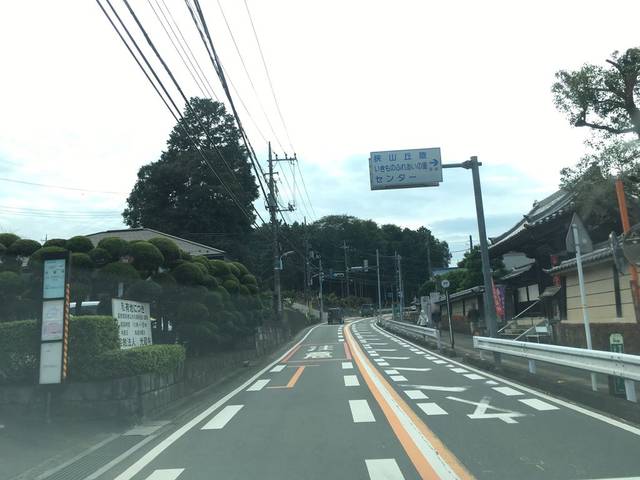
Region: Japan
Coordinates: 35.776, 139.453